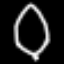
Label: leaf